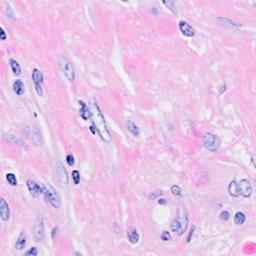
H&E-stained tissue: Breast